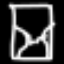
Label: hourglass